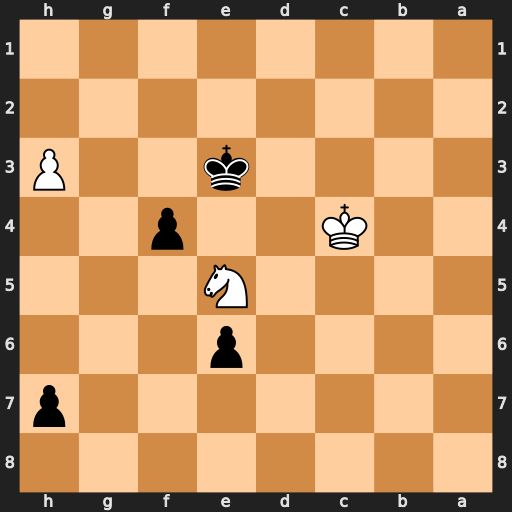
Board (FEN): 8/7p/4p3/4N3/2K2p2/4k2P/8/8
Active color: b
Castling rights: -
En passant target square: -
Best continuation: h5 h4 f3